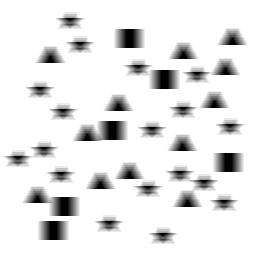
Squares: 6
Triangles: 12
Stars: 18
Total shapes: 36